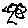
Label: bird